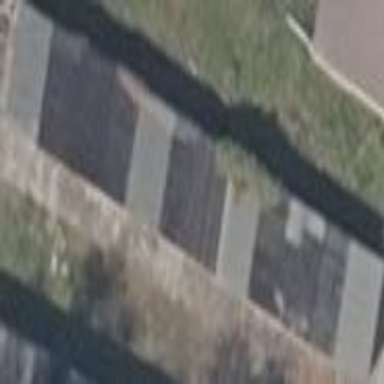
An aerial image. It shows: Group of garages.